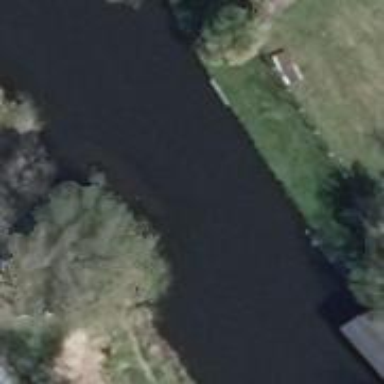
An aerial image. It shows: Canal.